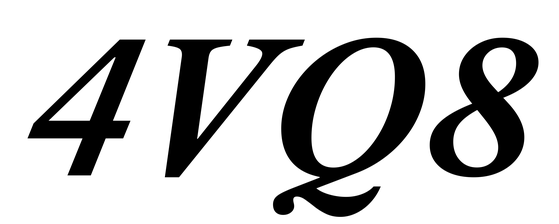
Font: LibreCaslonText-Italic_Bold_Italic